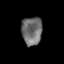
Tissue: skin
Cell type: Epithelial cells
Senescence score: 0.248
Nuclear area (px): 565
Mean DAPI intensity: 109.936